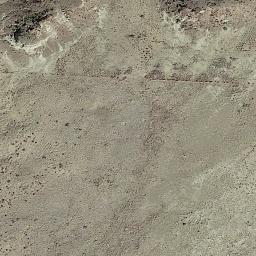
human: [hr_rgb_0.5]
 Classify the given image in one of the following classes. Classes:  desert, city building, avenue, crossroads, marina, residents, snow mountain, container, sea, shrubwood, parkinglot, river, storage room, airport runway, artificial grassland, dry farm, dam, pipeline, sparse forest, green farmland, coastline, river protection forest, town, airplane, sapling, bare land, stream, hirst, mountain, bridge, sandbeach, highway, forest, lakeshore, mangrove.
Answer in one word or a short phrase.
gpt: bare land